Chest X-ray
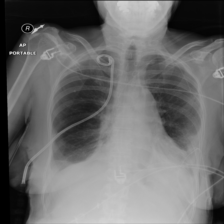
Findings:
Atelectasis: positive
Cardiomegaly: negative
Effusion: positive
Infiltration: positive
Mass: negative
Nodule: negative
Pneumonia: negative
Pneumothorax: negative
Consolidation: negative
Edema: negative
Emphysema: negative
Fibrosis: negative
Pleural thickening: negative
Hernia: negative